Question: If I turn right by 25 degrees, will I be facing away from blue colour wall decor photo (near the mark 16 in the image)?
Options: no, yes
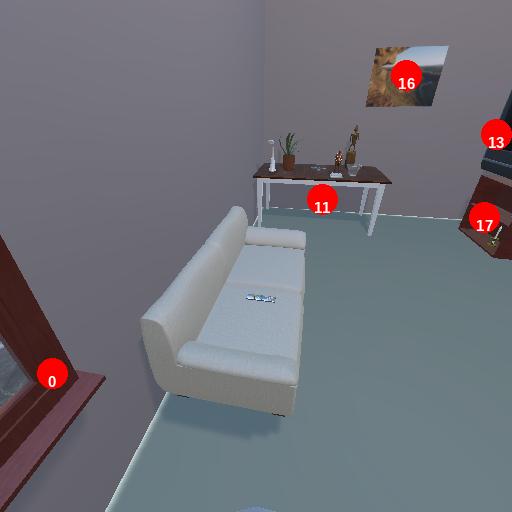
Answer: no